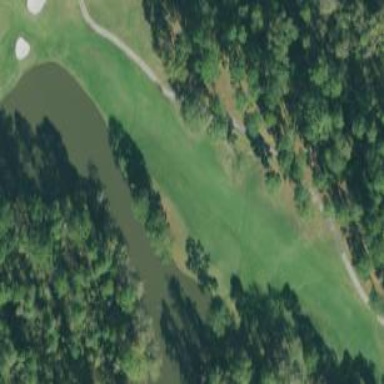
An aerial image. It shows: Golf fairway surrounded by grass.